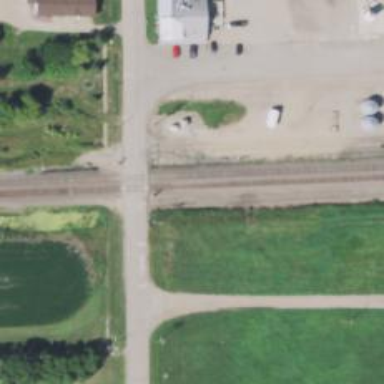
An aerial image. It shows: Level crossing along the railway.